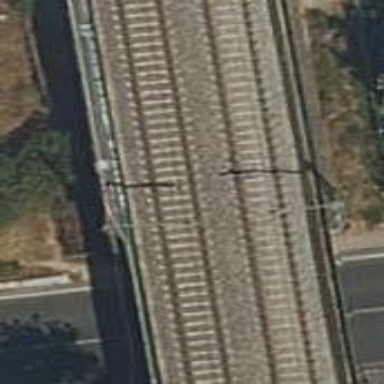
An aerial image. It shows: Bridge over electrified railway with contact lines.